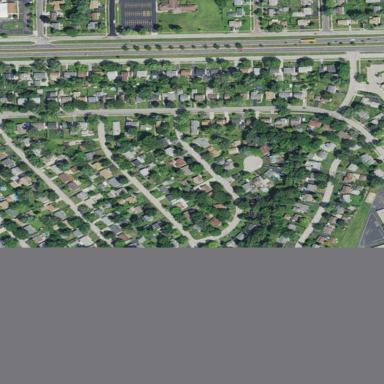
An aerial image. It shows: Residential area.